Question: I started using the 'R' package 'openxlsx' recently because it does not require the 'rJava' package or Java at all. I'm trying to write dates to a column but row formatting isn't being applied to the final date column in my 'xlsx' file.
Example data:
'''
tmp <- structure(list(someNumbers = c(8L, 3L, 4L, 4L, 1L, 4L, 2L, 2L,
7L, 2L), someLetters = structure(c(9L, 4L, 1L, 2L, 7L, 3L, 4L,
6L, 8L, 5L), .Label = c("b", "d", "e", "h", "l", "n", "o", "t",
"u"), class = "factor"), moreNumbers = c(25L, 25L, 36L, 38L,
39L, 32L, 31L, 40L, 28L, 32L), moreStuff = c(0.37, 1.39, -2.27,
0.65, -0.71, -1.67, 0.71, 1.32, 2.14, 1.13), words = structure(c(5L,
3L, 7L, 1L, 2L, 6L, 4L, 10L, 9L, 8L), .Label = c("And another, but
maybe I'll make this one a little bit longer.",
"camera", "cat", "Ceramic penil holder made by yours truly.",
"dog", "headset", "Here's a list of words, almost like a
description.",
"Last", "Number 9. Number 9. Number 9.", "This phrase is not six
words long."
), class = "factor"), dates = structure(c(2000, <PHONE>56,
<PHONE>11, <PHONE>67, <PHONE>22,
<PHONE>78,
<PHONE>33, <PHONE>9, <PHONE>4, 12958), class =
"Date")), .Names = c("someNumbers",
"someLetters", "moreNumbers", "moreStuff", "words", "dates"),
row.names = c(NA,
-10L), class = "data.frame")
'''
and code:
'''
#Setting date options
options("openxlsx.dateFormat" = "yyyy-mm-dd")
#Create the xlsx workbook and insert a worksheet
testing <- createWorkbook()
addWorksheet(testing, "openxlsxTesting")
#Set column widths
setColWidths(testing, "openxlsxTesting", cols = 1:ncol(tmp), widths =
"auto")
#Create a header style
headerStyle <- createStyle(fontColour = "white", fgFill =
"blue", halign = "left", valign = "center", textDecoration =
"bold")
#Create styles to shade alternate rows
lightStyle <- createStyle(fontColour = "black", fgFill = "#E7E0C5", halign =
"right", valign = "center")
darkStyle <- createStyle(fontColour = "black", fgFill = "#E1D8B7", halign =
"right", valign = "center")
#A vector of the xlsx rows
colorRows <- 2:(nrow(tmp)+1)
#Apply the header style
addStyle(testing, "openxlsxTesting", headerStyle, rows = 1, cols =
1:ncol(tmp), gridExpand = TRUE)
#Apply the alternate shading styles
addStyle(testing, "openxlsxTesting", lightStyle, rows =
colorRows[which(colorRows %% 2 == 0)], cols = 1:ncol(tmp), gridExpand = TRUE)
addStyle(testing, "openxlsxTesting", darkStyle, rows =
colorRows[which(colorRows %% 2 == 1)], cols = 1:ncol(tmp), gridExpand = TRUE)
#Write data to the workbook
writeData(testing, "openxlsxTesting", tmp, startRow = 1, startCol = 1)
#Save workbook to getwd()
saveWorkbook(testing, "openXlsxTesting.xlsx", TRUE)
'''
What I end up with is the image below which is formatted correctly, but the date column lacks the shaded colors.

Am I missing something? I've read the documentation but I can't figure out a way to apply formatting to date fields. I've tried specifically formatting the date column, then running 'addStyle()' after applying date formatting, but it's still a no go.
How is it that the 'addStyle()' function isn't applying the 'lightStyle' or 'darkStyle' to the date column?
Any help would be appreciated.
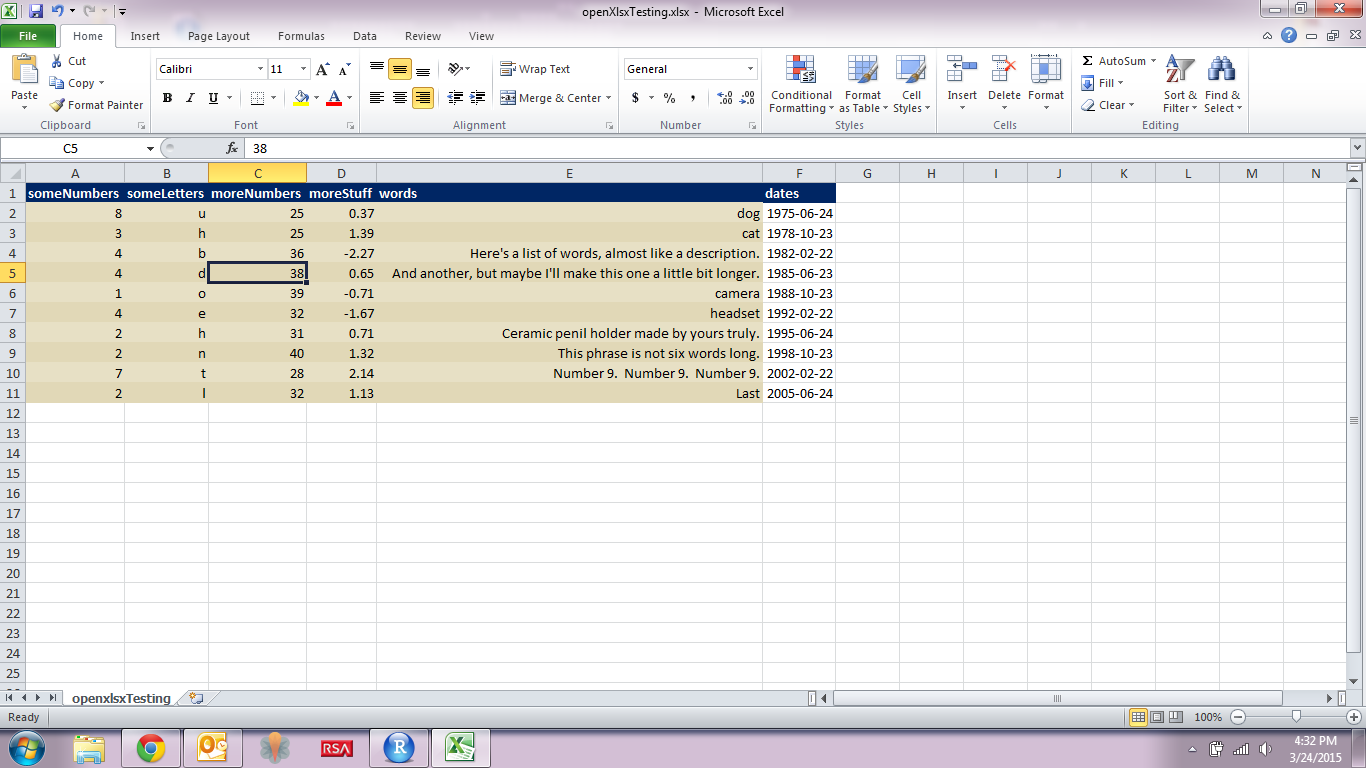
Answer: The styling is being overwritten by the date column styling. Calling writeData() before adding any styles and setting stack = TRUE when calling addStyle() will fix this. I'll make a code change on github
<URL> to prevent styles being overwritten.